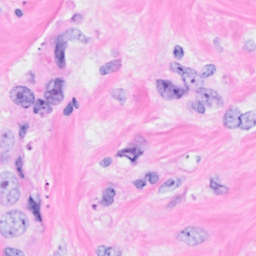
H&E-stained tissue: Breast